Question: I have this dataframe as an example:
'''
>mydata <- rbind(data.frame(Col1 = rnorm(2*1000),Col2 =rep(c("A", "C"), each=1000),Col3=factor(rep(c("YY","NN"), 1000))),data.frame(Col1 = rnorm(1000),Col2 =rep(c("B")),Col3=factor(rep(c("YY","YN"), 500))))
'''
That looks like:
'''
>head(mydata)
Col1 Col2 Col3
1 -<PHONE> A YY
2 <PHONE> A NN
3 <PHONE> A YY
4 <PHONE> A NN
5 -<PHONE> A YY
6 <PHONE> A NN
'''
Being Col3 of factor type with 3 levels: NN YY YN
I want to make a boxplot using lattice bwplot and assign to each level a specific color:
'''
# NN:
red=rgb(249/255, 21/255, 47/255)
# YN:
amber=rgb(255/255, 126/255, 0/255)
# YY:
green=rgb(39/255, 232/255, 51/255)
'''
Using bwplot function:
'''
pl<-bwplot(mydata$Col1~mydata$Col3 | mydata$Col2,data=mydata,
ylab=expression(italic(R)),panel=function(...)
{panel.bwplot(...,groups=mydata$Col3, fill=c(red,amber,green))})
'''
That results in the following Figure:

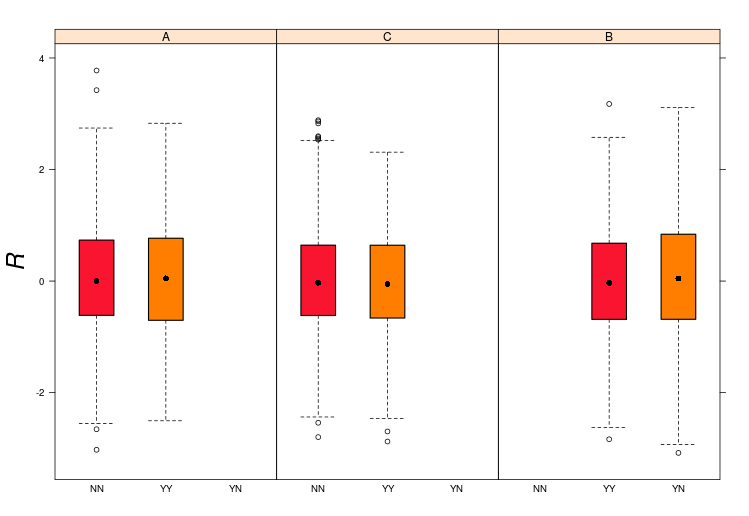
Answer: Here is what I'd do:
'''
## Create a named vector of fill colors
red <- rgb(249/255, 21/255, 47/255) # NN:
amber <- rgb(255/255, 126/255, 0/255) # YN:
green <- rgb(39/255, 232/255, 51/255) # YY:
fillCols <- c(NN=red, YN=amber, YY=green)
## Create a panel function that, with access to the subset of points plotted
## in the current panel, picks out the levels/colors that will be needed
myPanel.bwplot <- function(x=x, y=y, ...) {
fill <- fillCols[intersect(levels(x), unique(x))]
panel.bwplot(x=x, y=y, ..., groups=Col3, fill=fill)
}
## Plot away
bwplot(Col1 ~ Col3 | Col2, data = mydata, panel = myPanel.bwplot)
'''